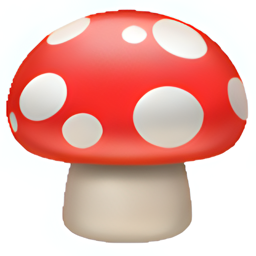
Name: mushroom
Emoji: 🍄
Group: Food & Drink
Sub-group: food-vegetable